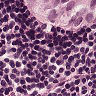
Metastatic tissue present: yes